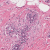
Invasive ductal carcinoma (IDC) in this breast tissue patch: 0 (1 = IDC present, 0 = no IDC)